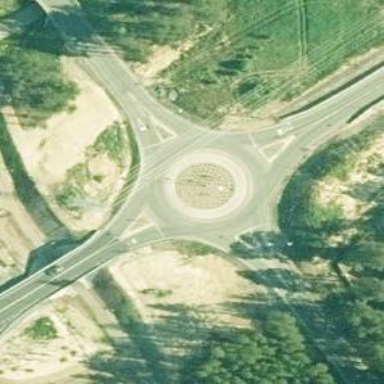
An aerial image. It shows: Asphalt road that is secondary route leading to roundabout.